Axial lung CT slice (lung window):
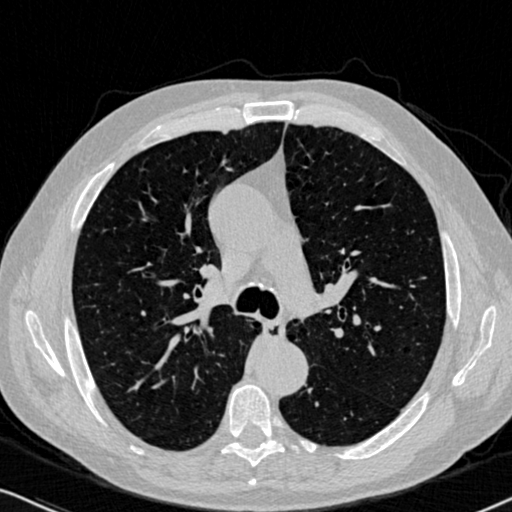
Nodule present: no